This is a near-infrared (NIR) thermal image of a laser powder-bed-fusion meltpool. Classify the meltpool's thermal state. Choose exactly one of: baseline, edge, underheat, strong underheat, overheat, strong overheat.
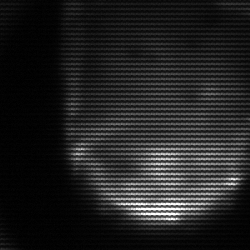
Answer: edge